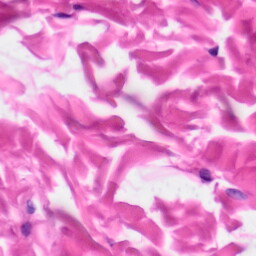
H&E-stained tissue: Skin